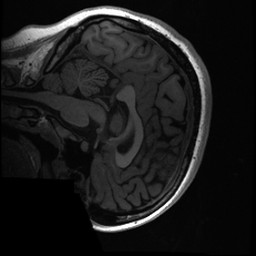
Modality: T1w
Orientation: sagittal